Field crop: maize
Growth stage: 2
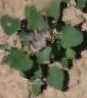
Species: chenopodium